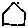
Label: house